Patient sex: F
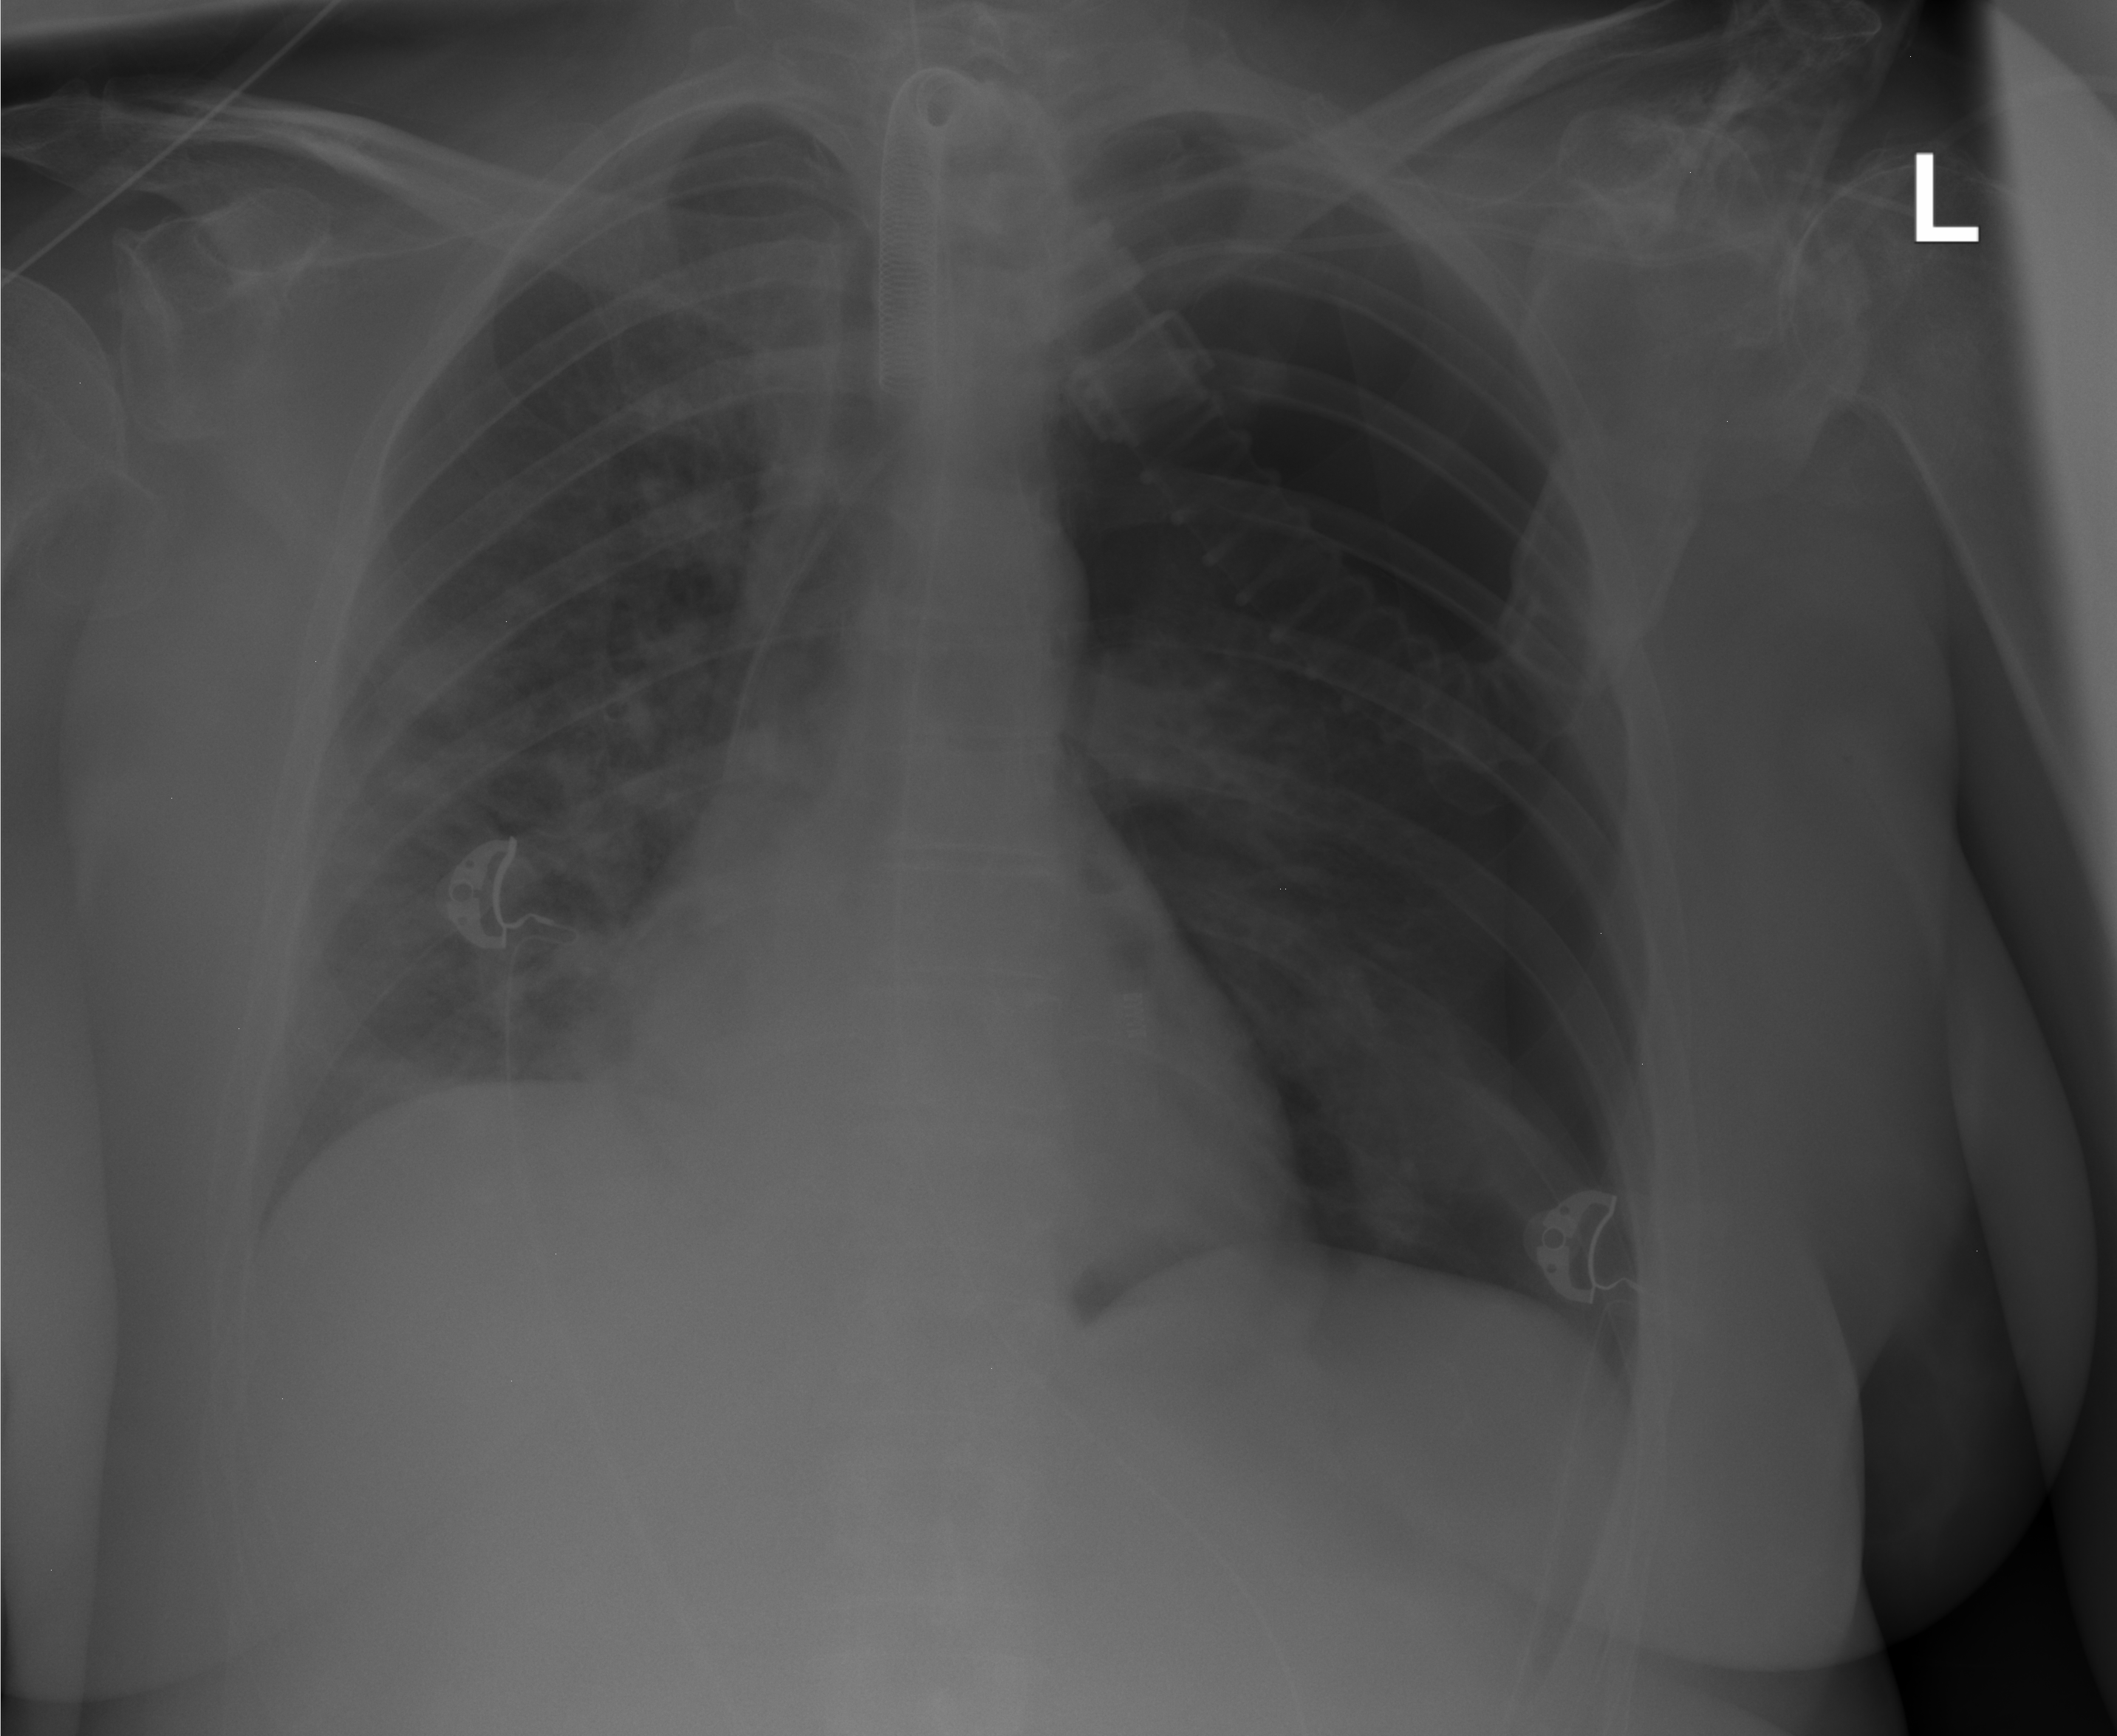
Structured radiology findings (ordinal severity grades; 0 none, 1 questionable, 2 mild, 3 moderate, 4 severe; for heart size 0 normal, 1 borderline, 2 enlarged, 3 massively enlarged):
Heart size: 0
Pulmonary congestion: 0
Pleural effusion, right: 2
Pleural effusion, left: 0
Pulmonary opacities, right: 3
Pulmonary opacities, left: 0
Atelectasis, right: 2
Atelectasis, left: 0